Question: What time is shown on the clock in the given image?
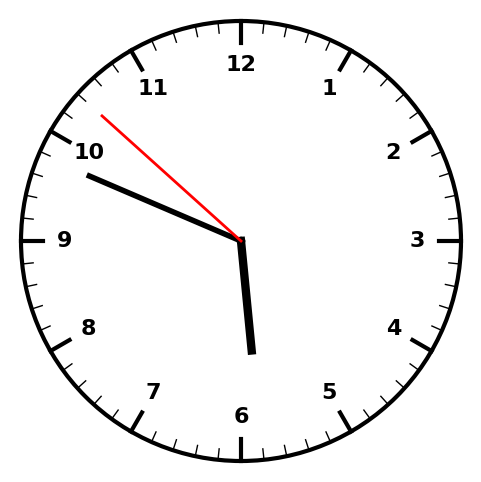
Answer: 05:48:52